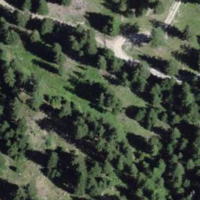
EUNIS habitat code: 43
Species observed at this site:
Dryocopus martius
Certhia familiaris
Turdus viscivorus
Fringilla coelebs
Lophophanes cristatus
Erithacus rubecula
Periparus ater